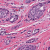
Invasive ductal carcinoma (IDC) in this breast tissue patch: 1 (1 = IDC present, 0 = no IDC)